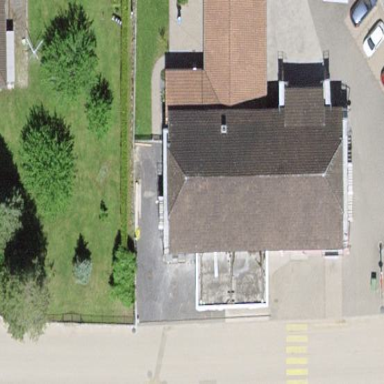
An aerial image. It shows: Restaurant building.